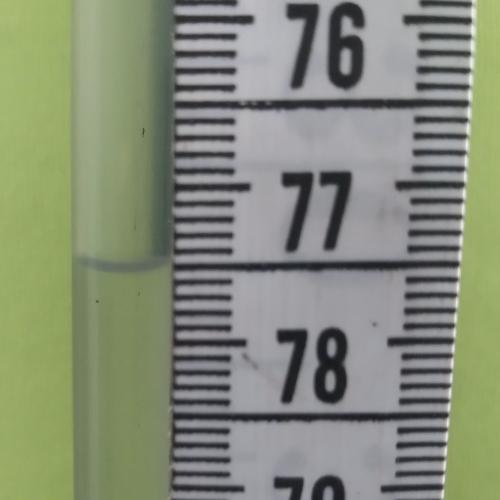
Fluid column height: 77.5 cm